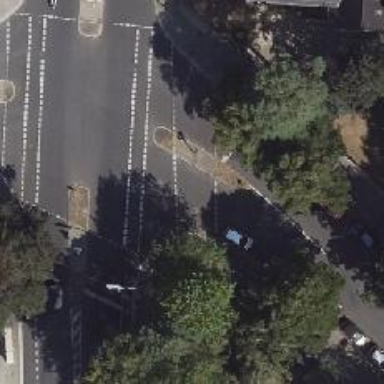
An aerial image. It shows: Crossing with traffic signals.